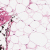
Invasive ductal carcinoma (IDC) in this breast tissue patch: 0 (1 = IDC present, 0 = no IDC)